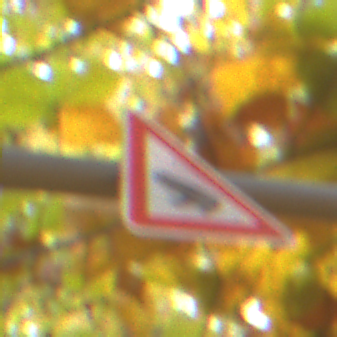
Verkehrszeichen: AmphibienwanderungRechts
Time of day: MorningAfternoon
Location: Outdoor (Nature)
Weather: Overcast
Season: Autumn
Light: Natural